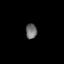
Tissue: lung
Cell type: Endothelial cells
Senescence score: 0.5814
Nuclear area (px): 167
Mean DAPI intensity: 109.341